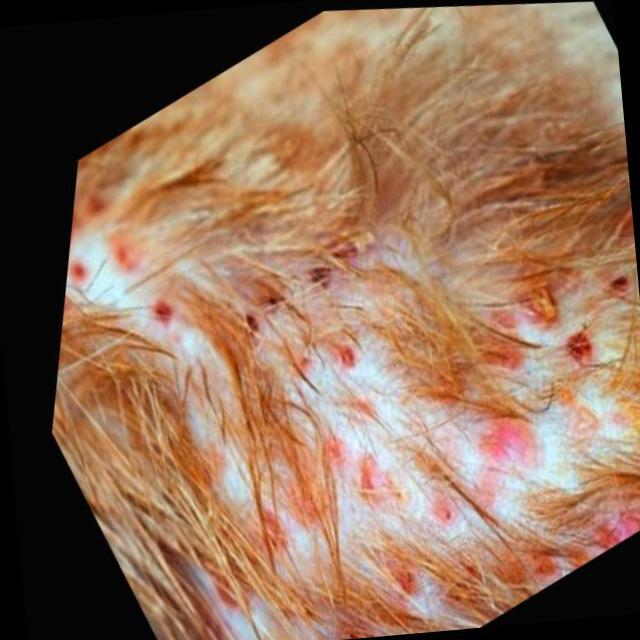
Canine fungal skin infection — characterized by alopecia, scaling, crusting, and circular lesions. Common agents include Malassezia and Candida species.